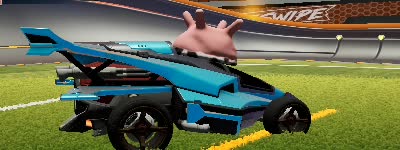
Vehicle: aftershock